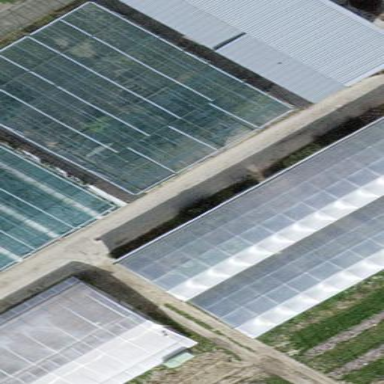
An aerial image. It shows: Greenhouse.